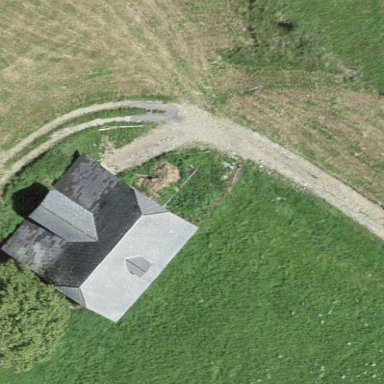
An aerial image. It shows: Barn.